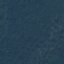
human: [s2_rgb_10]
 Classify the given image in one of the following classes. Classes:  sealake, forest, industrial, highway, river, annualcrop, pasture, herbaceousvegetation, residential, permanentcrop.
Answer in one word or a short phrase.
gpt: Forest